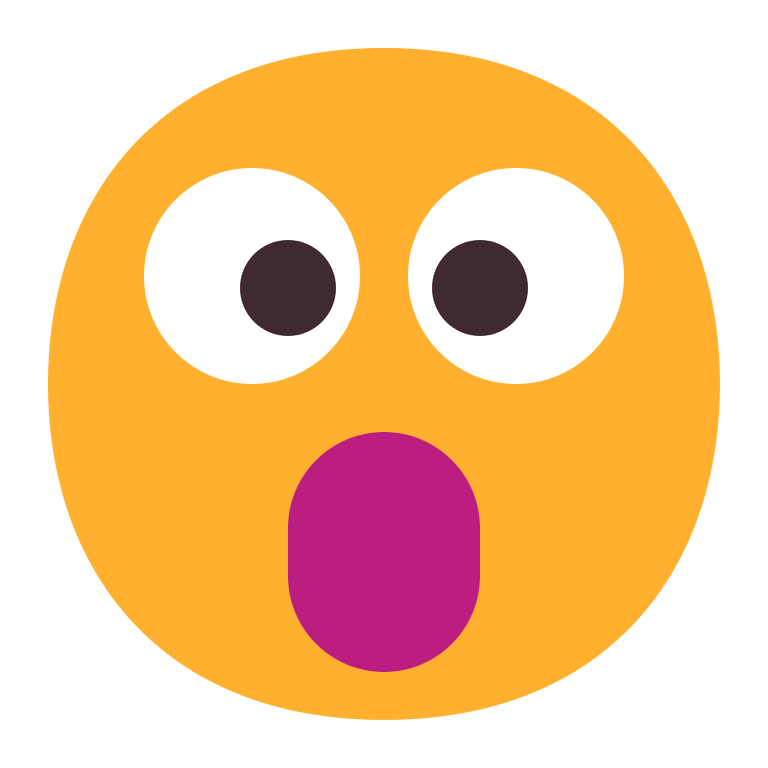
face with open mouth flat